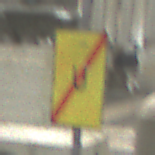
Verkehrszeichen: EndeUmleitung
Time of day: Night
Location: Outdoor (Urban)
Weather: PartlyCloudy
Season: NotSpecified
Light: Artificial